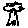
Label: tree